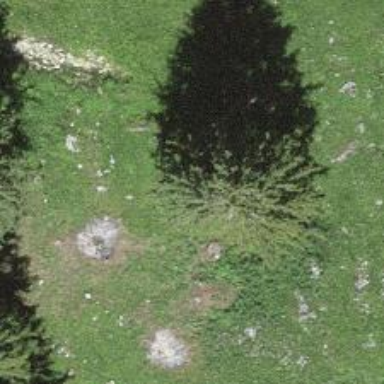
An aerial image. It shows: Needle-leaved tree in nature.